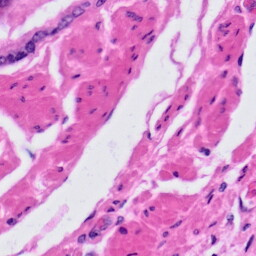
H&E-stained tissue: Prostate